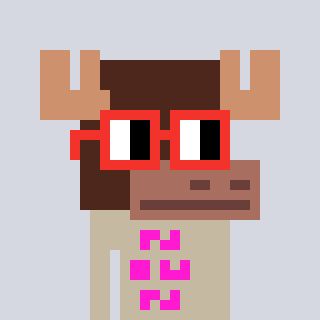
a pixel art character with square red glasses, a moose-shaped head and a bege-colored body on a cool background